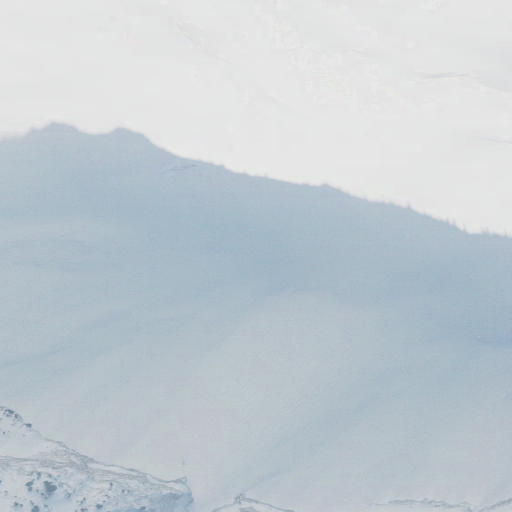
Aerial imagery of depression(s) in Utah named Cascade Cirque containing shrub, barren land, evergreen forest, and deciduous forest